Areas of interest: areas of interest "Basketball Arena"
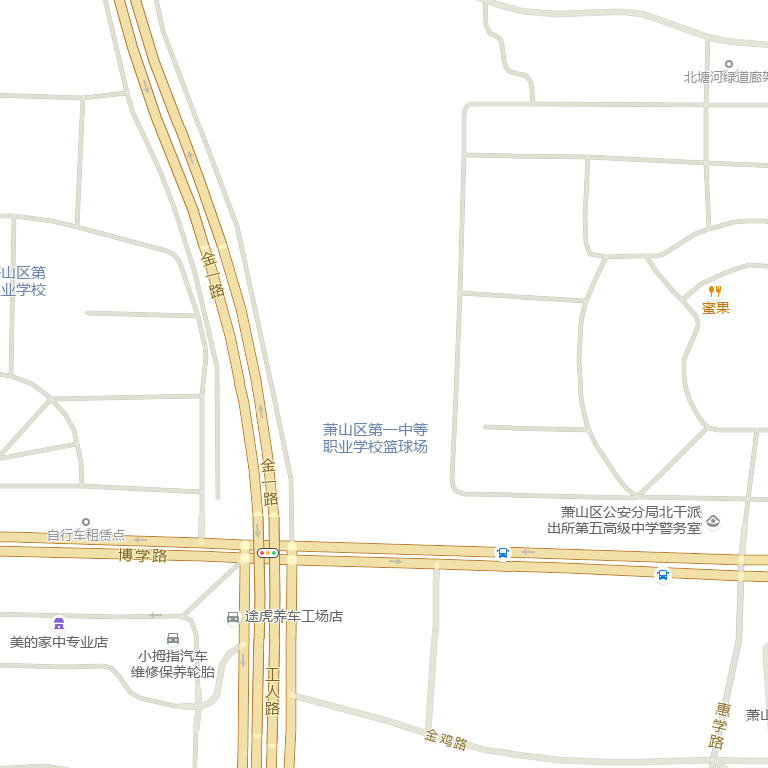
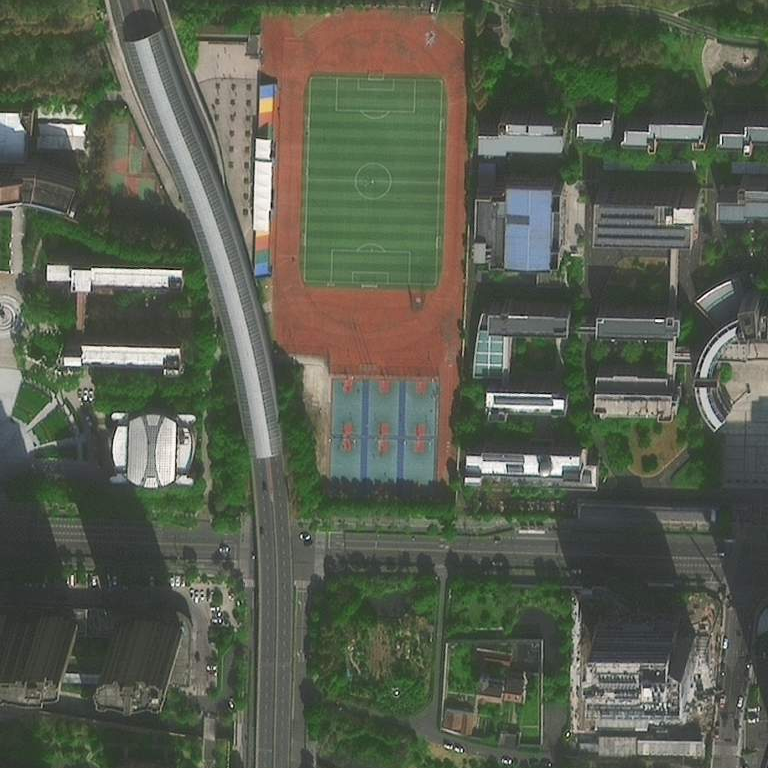